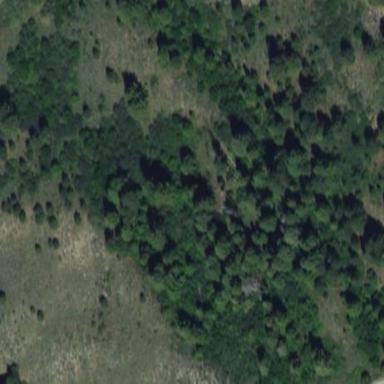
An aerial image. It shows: Woodland with evergreen needle-leaved trees.